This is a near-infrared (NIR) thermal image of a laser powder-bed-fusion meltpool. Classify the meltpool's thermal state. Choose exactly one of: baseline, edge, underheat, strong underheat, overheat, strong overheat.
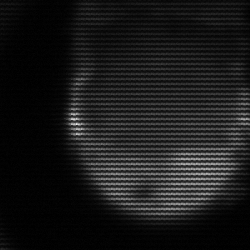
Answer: edge